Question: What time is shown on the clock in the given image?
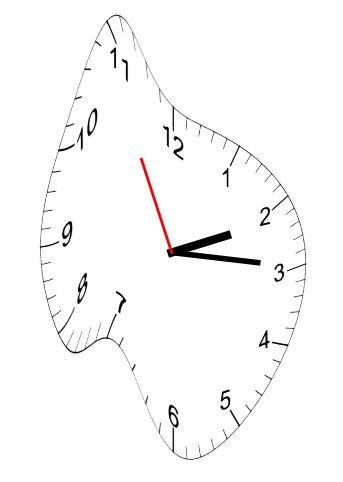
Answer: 02:14:55